Question: I want to create something like this:

The black line represents a specific value.
I need this visualization within a phonegap-app. I'm using jQuery-mobile and 'Flotcharts' for some other stuff.
What would be the simplest way to go? 'Flotcharts' does not seem right for this kind of chart.
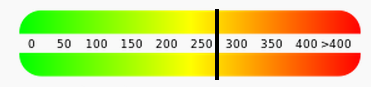
Answer: I took a few moments to implement this based in part on @DNS's suggestions above. I did it without using any plugins, just straight flot magic.
First, I created a gradient background image like the one above (excuse my poor gimp skills). I then set that to the background of my place holder div. Then I configured flot's grid options to push the xaxis labels up to the center of my div. Finally I "plotted" a straight line.
'''
$.plot("#placeholder", [
{data: [[260,0],[260,100]], color: 'black', lines: {lineWidth:4}}
],{
yaxis:{
show: false
},
xaxis:{
min: 0,
max: 400
},
grid: {
show: true,
borderWidth: 0,
margin: {bottom: 90},
labelMargin: -90,
color: 'white'
}
});
'''
Working <URL>.
Result: